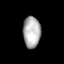
Tissue: lung
Cell type: Epithelial cells
Senescence score: 0.1374
Nuclear area (px): 539
Mean DAPI intensity: 175.622